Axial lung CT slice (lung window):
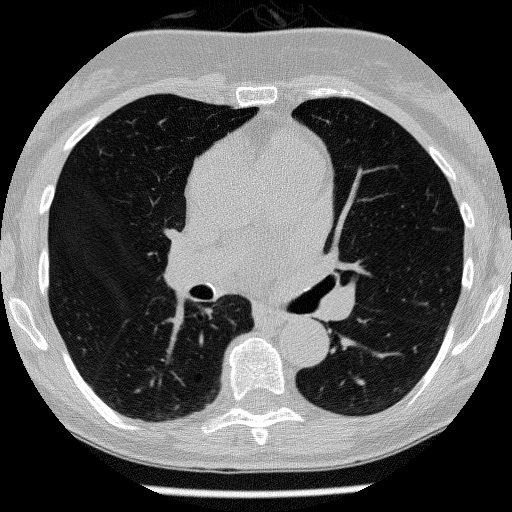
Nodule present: no